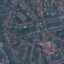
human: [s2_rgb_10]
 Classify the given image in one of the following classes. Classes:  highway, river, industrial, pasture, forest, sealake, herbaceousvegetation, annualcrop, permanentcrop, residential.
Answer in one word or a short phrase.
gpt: Residential